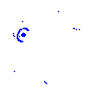
Particle: pion